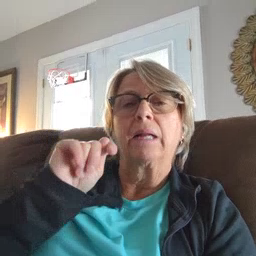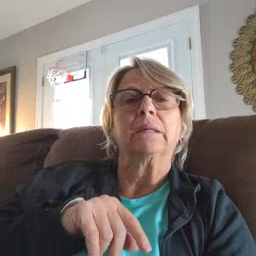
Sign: potty